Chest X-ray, PA view. Patient: 51 years old, sex F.
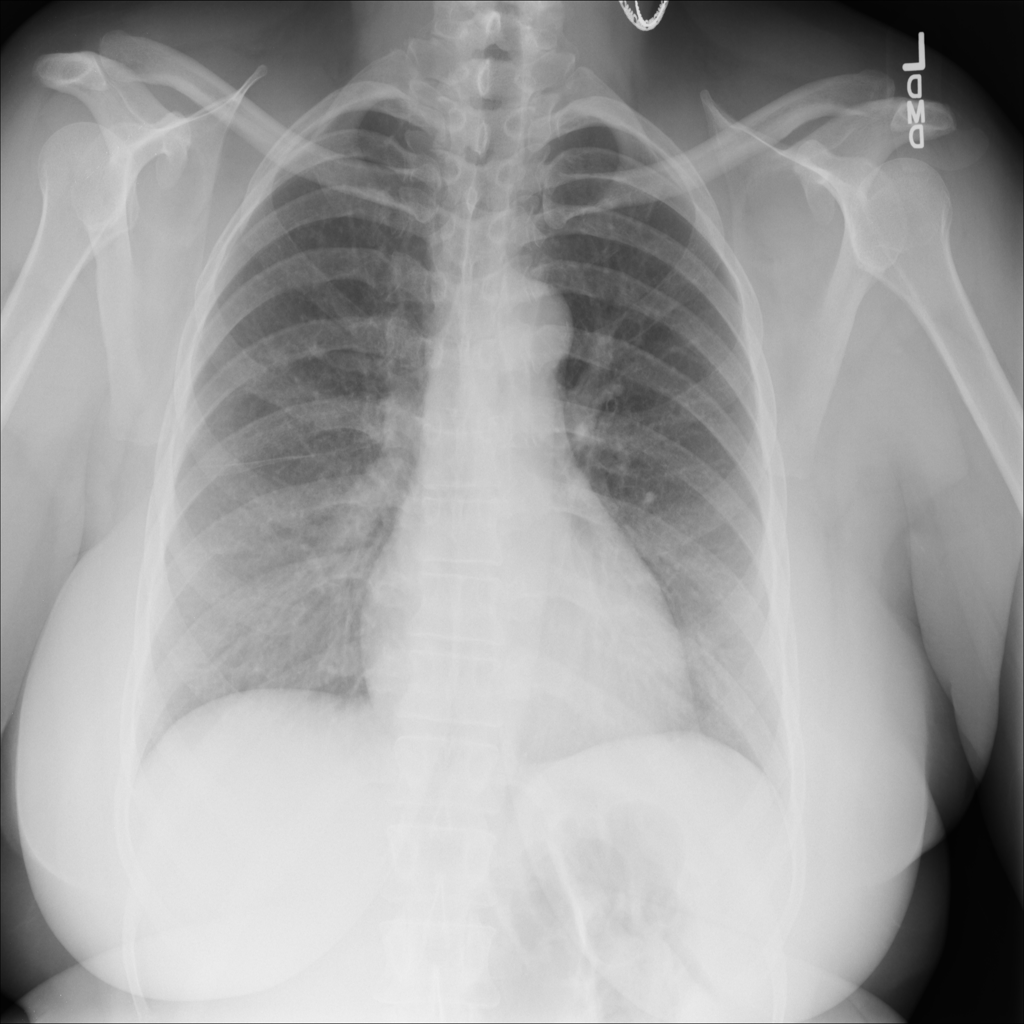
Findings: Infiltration